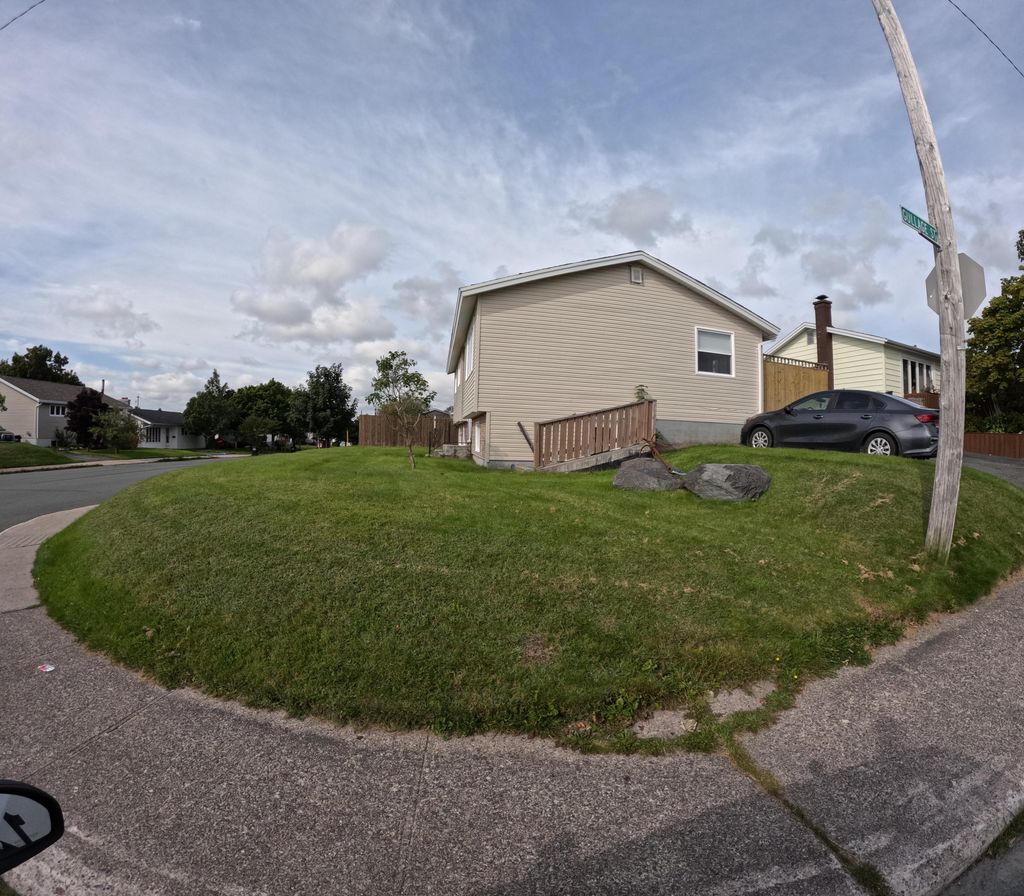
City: st_johns